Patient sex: F
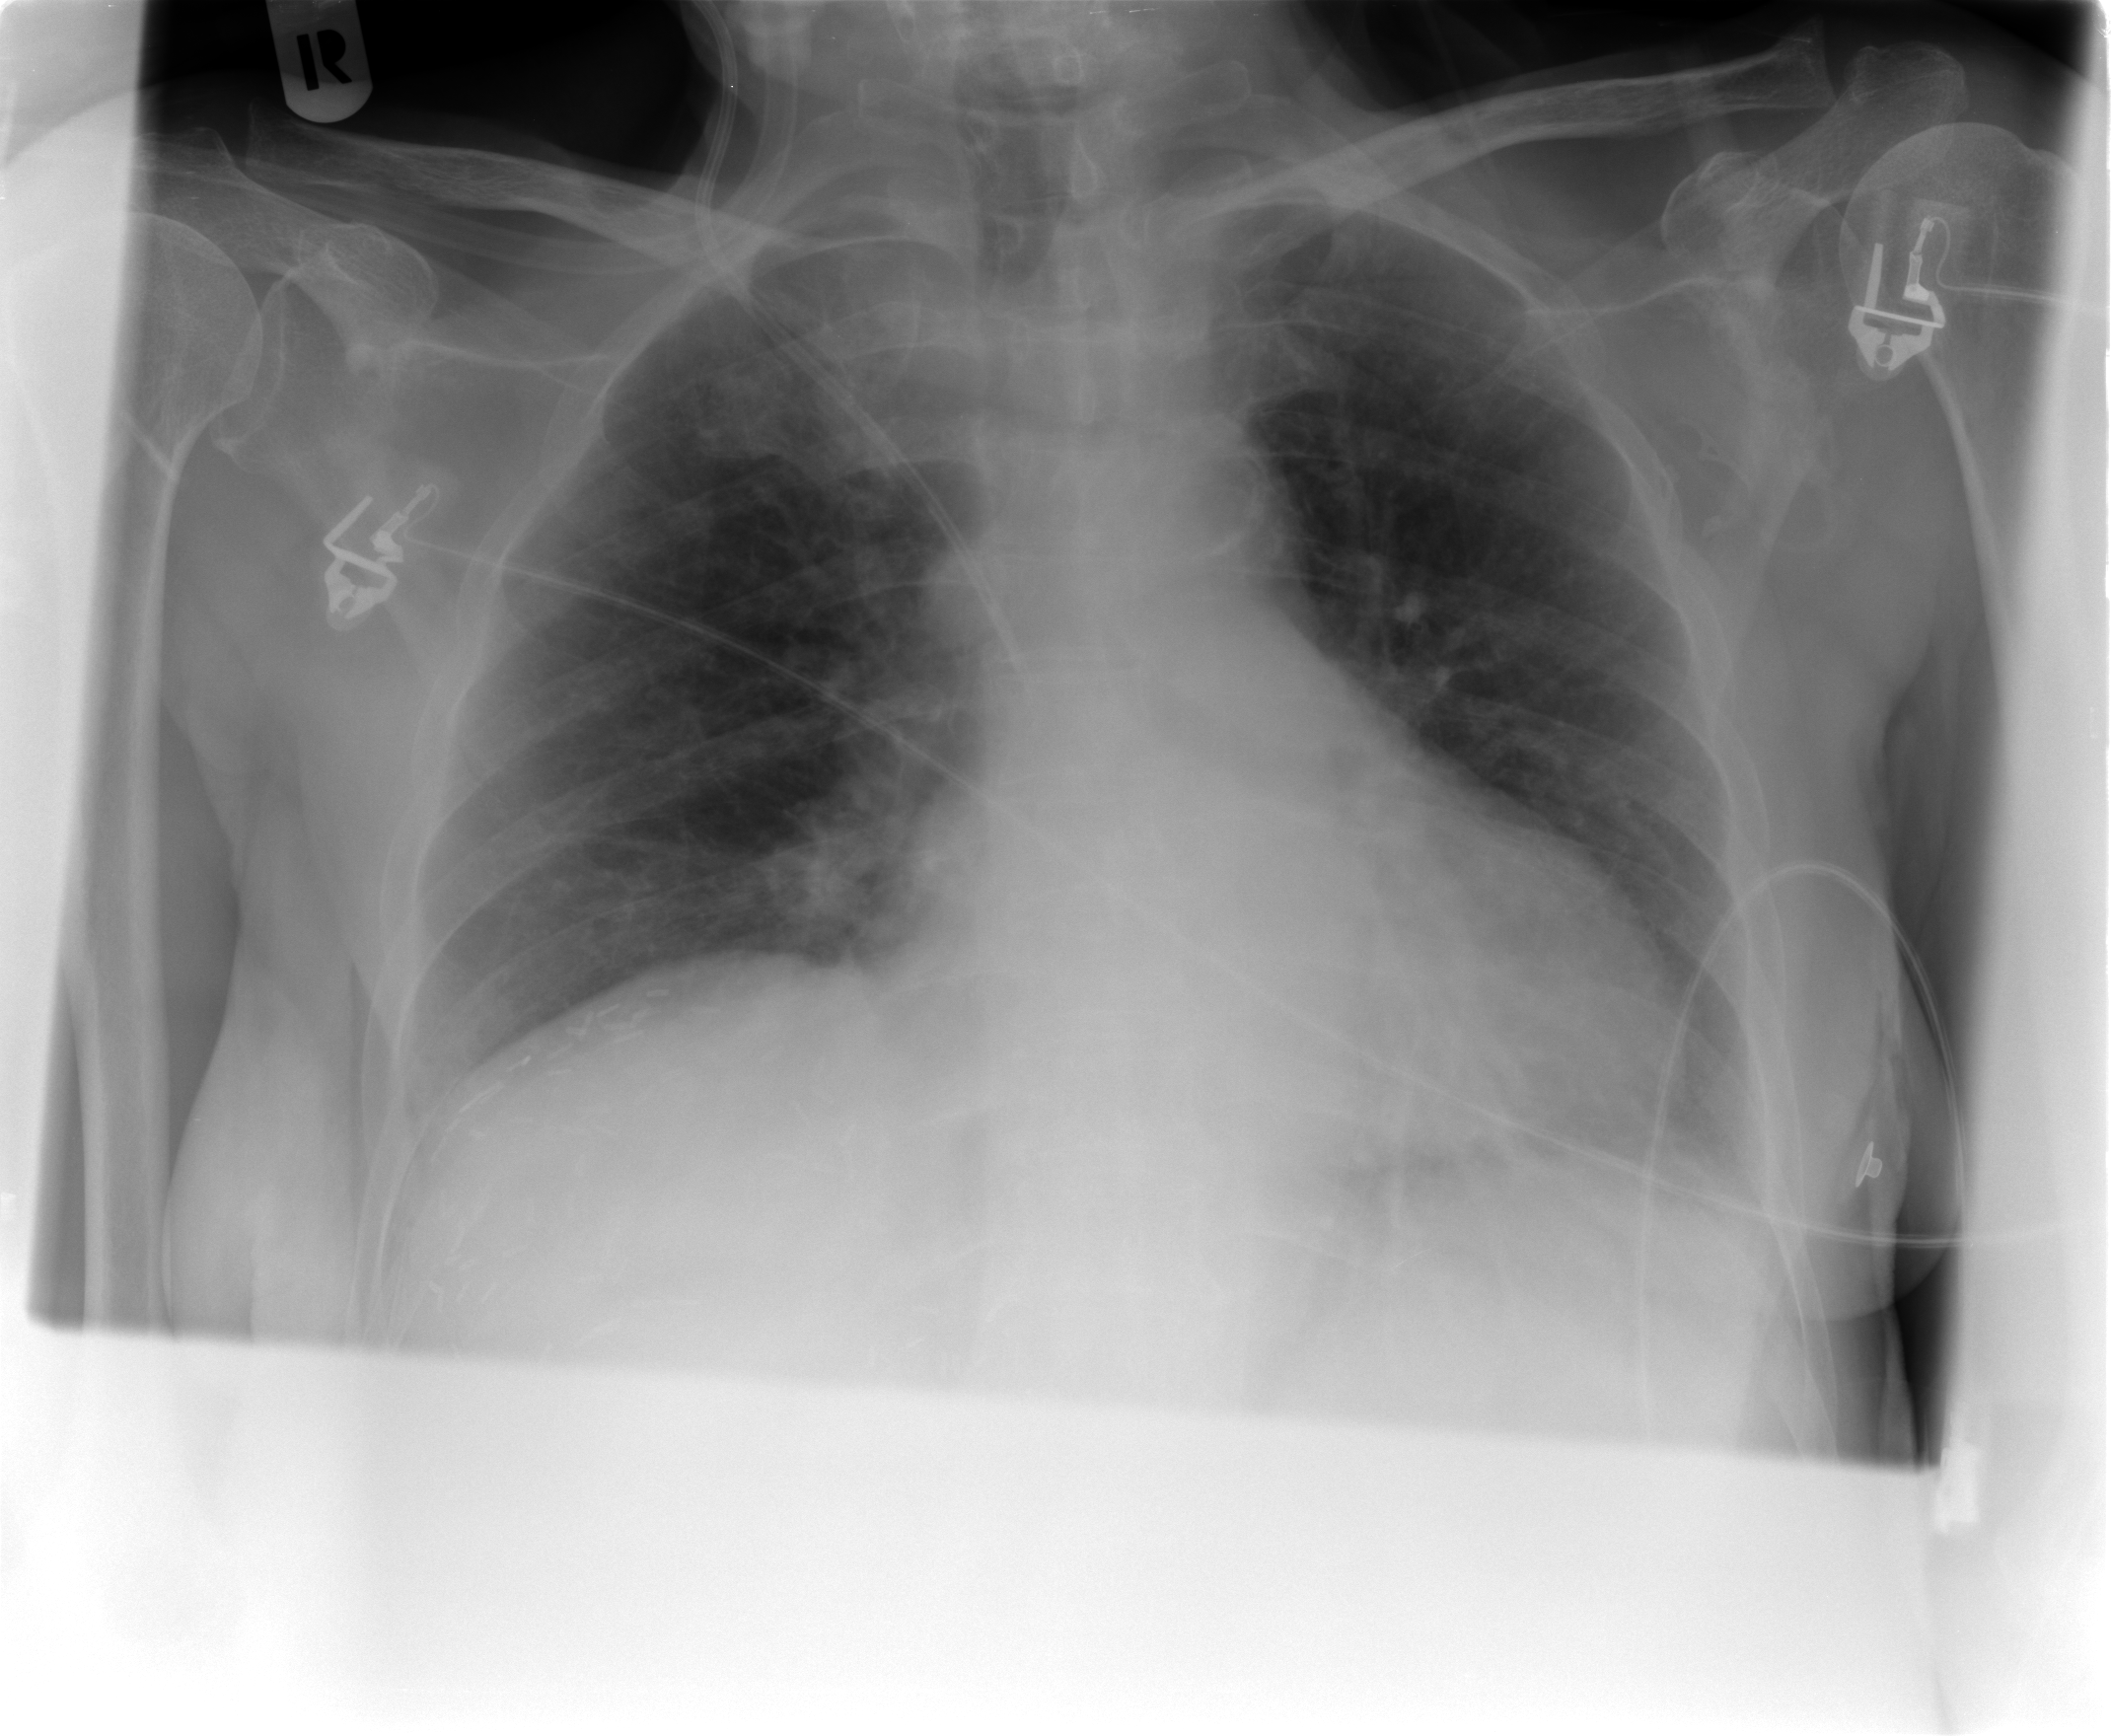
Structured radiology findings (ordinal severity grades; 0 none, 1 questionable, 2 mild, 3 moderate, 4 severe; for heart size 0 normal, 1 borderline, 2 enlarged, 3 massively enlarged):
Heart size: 2
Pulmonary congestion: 0
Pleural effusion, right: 2
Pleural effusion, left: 2
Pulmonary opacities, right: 0
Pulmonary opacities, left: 0
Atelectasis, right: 2
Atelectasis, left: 2